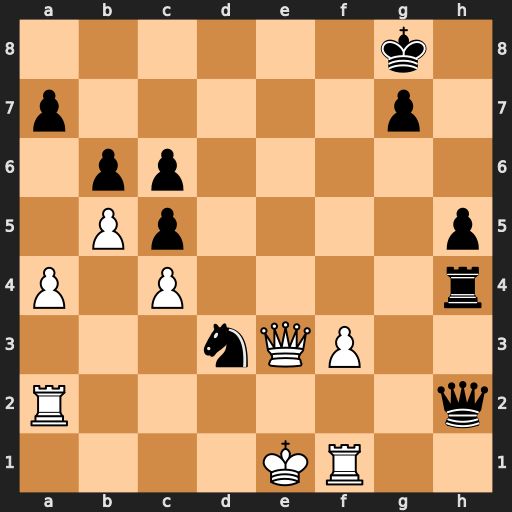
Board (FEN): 6k1/p5p1/1pp5/1Pp4p/P1P4r/3nQP2/R6q/4KR2
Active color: w
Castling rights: -
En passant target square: -
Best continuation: Qxd3 Qg3+ Rff2